Question: I've two reports: (let's call it, A) and (let's call it, B).
Report A contains sub-report B at the detail band, so sub-report B is displayed for each element at the Report A datasource. Sub-report B also returns a variable to the Main report A.
is to sum those return values from sub-report B and totalize them at the Main report summary.
To do that, I have tried to create a new report variable that sum those returns values... Something like this:

However, I've found that such variables expression are always evaluated before the band detail is rendered, so I always miss the first sub-report return value...
Sadly, the evaluation time (as this <URL> cannot be changed on those kind of variables, so I'm stuck...
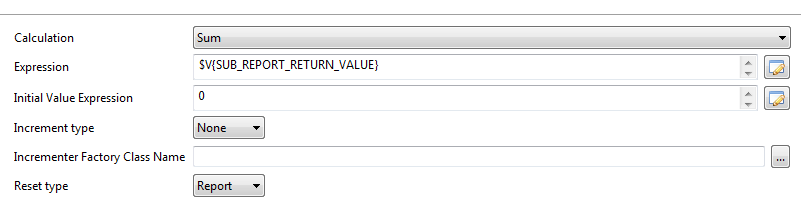
Answer: After been struggling with this for some hours... and searching the internet for a solution... I came with a Workaround (the enlightening forums were these ones: <URL>.
First, you need to define a java Class Helper that allows you calculate some arithmetic operation, in my case a Sum operation. I defined these classes:
'''
package reports.utils;
import java.util.Map;
/**
* Utility that allows you to sum Integer values.
*/
public class SumCalculator {
/**
* Stores a map of {@code SumCalculator} instances (A Map instance per thread).
*/
private static final ThreadLocalMap<String, SumCalculator> calculatorsIndex = new ThreadLocalMap<>();
/**
* The sum total.
*/
private int total = 0;
/**
* No arguments class constructor.
*/
private SumCalculator() {
super();
}
/**
* Instance a new {@code SumCalculator} with the given ID.
*
* @param id {@code SumCalculator}'s ID
* @return the new {@code SumCalculator} instance
*/
public static SumCalculator get(String id) {
Map<String, SumCalculator> map = calculatorsIndex.get();
SumCalculator calculator = map.get(id);
if (calculator == null) {
calculator = new SumCalculator();
map.put(id, calculator);
}
return calculator;
}
/**
* Destroy the {@code SumCalculator} associated to the given ID.
*
* @param id {@code SumCalculator}'s ID
* @return {@code null}
*/
public static String destroy(String id) {
Map<String, SumCalculator> map;
map = calculatorsIndex.get();
map.remove(id);
if (map.isEmpty()) {
calculatorsIndex.remove();
}
return null;
}
/**
* Resets the {@code SumCalculator} total.
*
* @return {@code null}
*/
public String reset() {
total = 0;
return null;
}
/**
* Adds the given integer value to the accumulated total.
*
* @param i an integer value (can be null)
* @return {@code null}
*/
public String add(Integer i) {
this.total += (i != null) ? i.intValue() : 0;
return null;
}
/**
* Return the accumulated total.
*
* @return an Integer value (won't be null, never!)
*/
public Integer getTotal() {
return this.total;
}
}
'''
'''
package reports.utils;
import java.util.HashMap;
import java.util.Map;
/**
* Thread Local variable that holds a {@code java.util.Map}.
*/
class ThreadLocalMap<K, V> extends ThreadLocal<Map<K, V>> {
/**
* Class Constructor.
*/
public ThreadLocalMap() {
super();
}
/* (non-Javadoc)
* @see java.lang.ThreadLocal#initialValue()
*/
@Override
protected Map<K, V> initialValue() {
return new HashMap<>();
}
}
'''
Second, at your jasper report, you need to define four text fields:
1) A text field that iniatializes your calculator; it should be (ideally) at the title section of the report and should have an expression like this: 'SumCalculator.get("$V{SUB_REPORT_RETURN_VALUE}").reset()'. This text field should have the evaluation time: NOW.
2) A text field that calls the increment function (i.e. 'SumCalculator.get("$V{SUB_REPORT_RETURN_VALUE}").add($V{SUB_REPORT_RETURN_VALUE})'. This text field will reside at your detail band, after the subreport element; and it should have the evaluation time:
3) A text field that prints the calculator total. This text field will reside at your summary band, it will evaluate to . Its expression will be: 'SumCalculator.get("$V{SUB_REPORT_RETURN_VALUE}").getTotal()'
4) A text field that destroy the calculator. This text field will also reside at your summary band and must appear after the text field 3. The text field should have an expression like: 'SumCalculator.destroy("$V{SUB_REPORT_RETURN_VALUE}")'. This text field should have the evaluation time: NOW.
Also, the text fields: 1, 2, and 4, should have the attribute "Blank when Null", so they will never be printed (that's why those java operations always return null).
And That's it. Then, your report can look something like this: